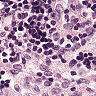
Metastatic tissue present: no